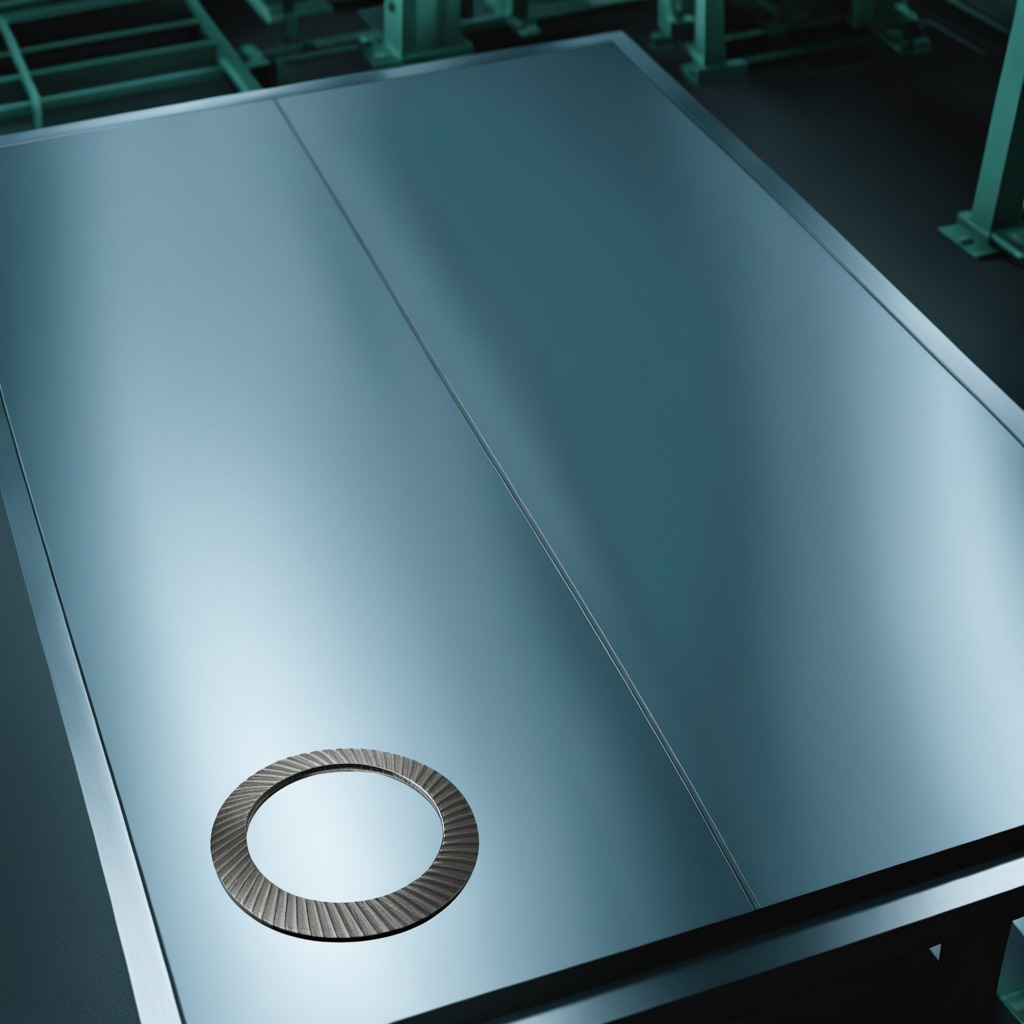
A flat metal washer is lying on a metal table in a machine shop under fluorescent lights.